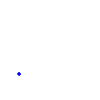
Particle: proton